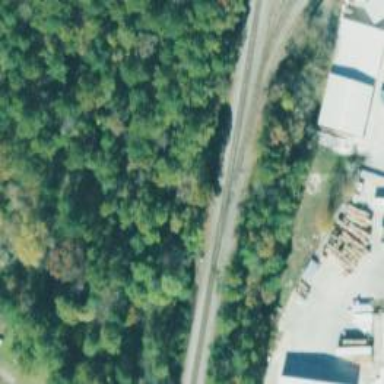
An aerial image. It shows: Railway spur junction.